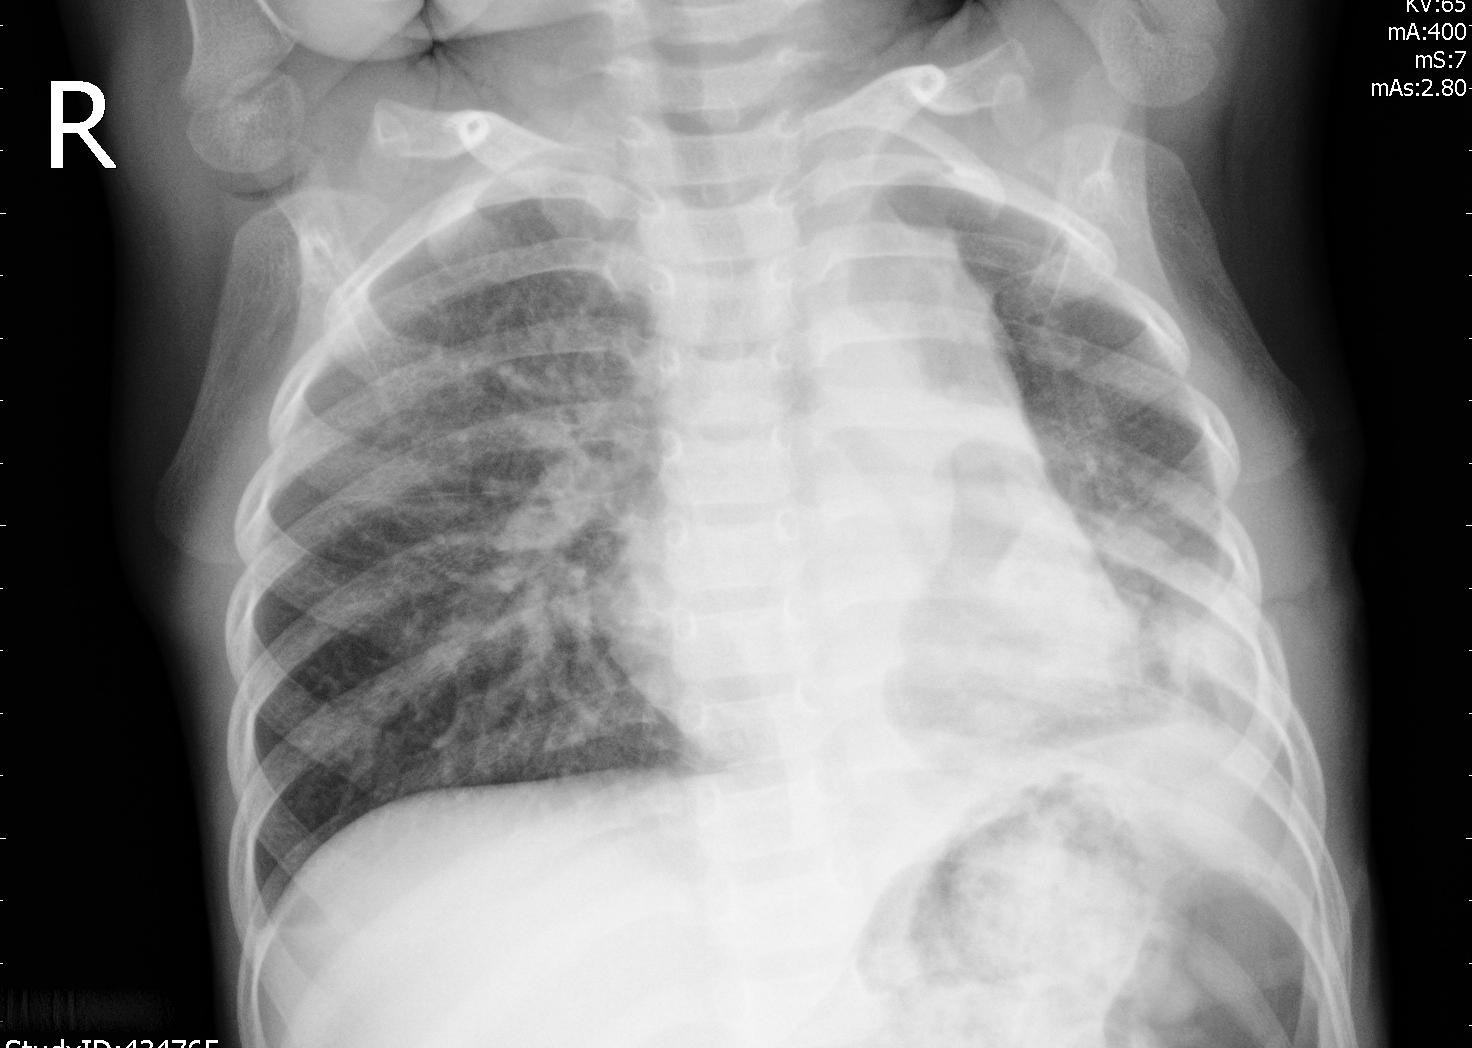
Diagnosis: PNEUMONIA